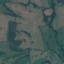
Land use / land cover class: Pasture